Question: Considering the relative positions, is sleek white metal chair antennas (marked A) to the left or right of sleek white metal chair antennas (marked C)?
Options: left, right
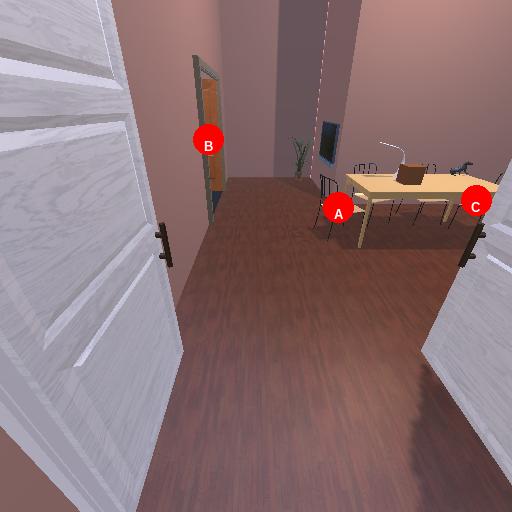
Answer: left